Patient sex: F
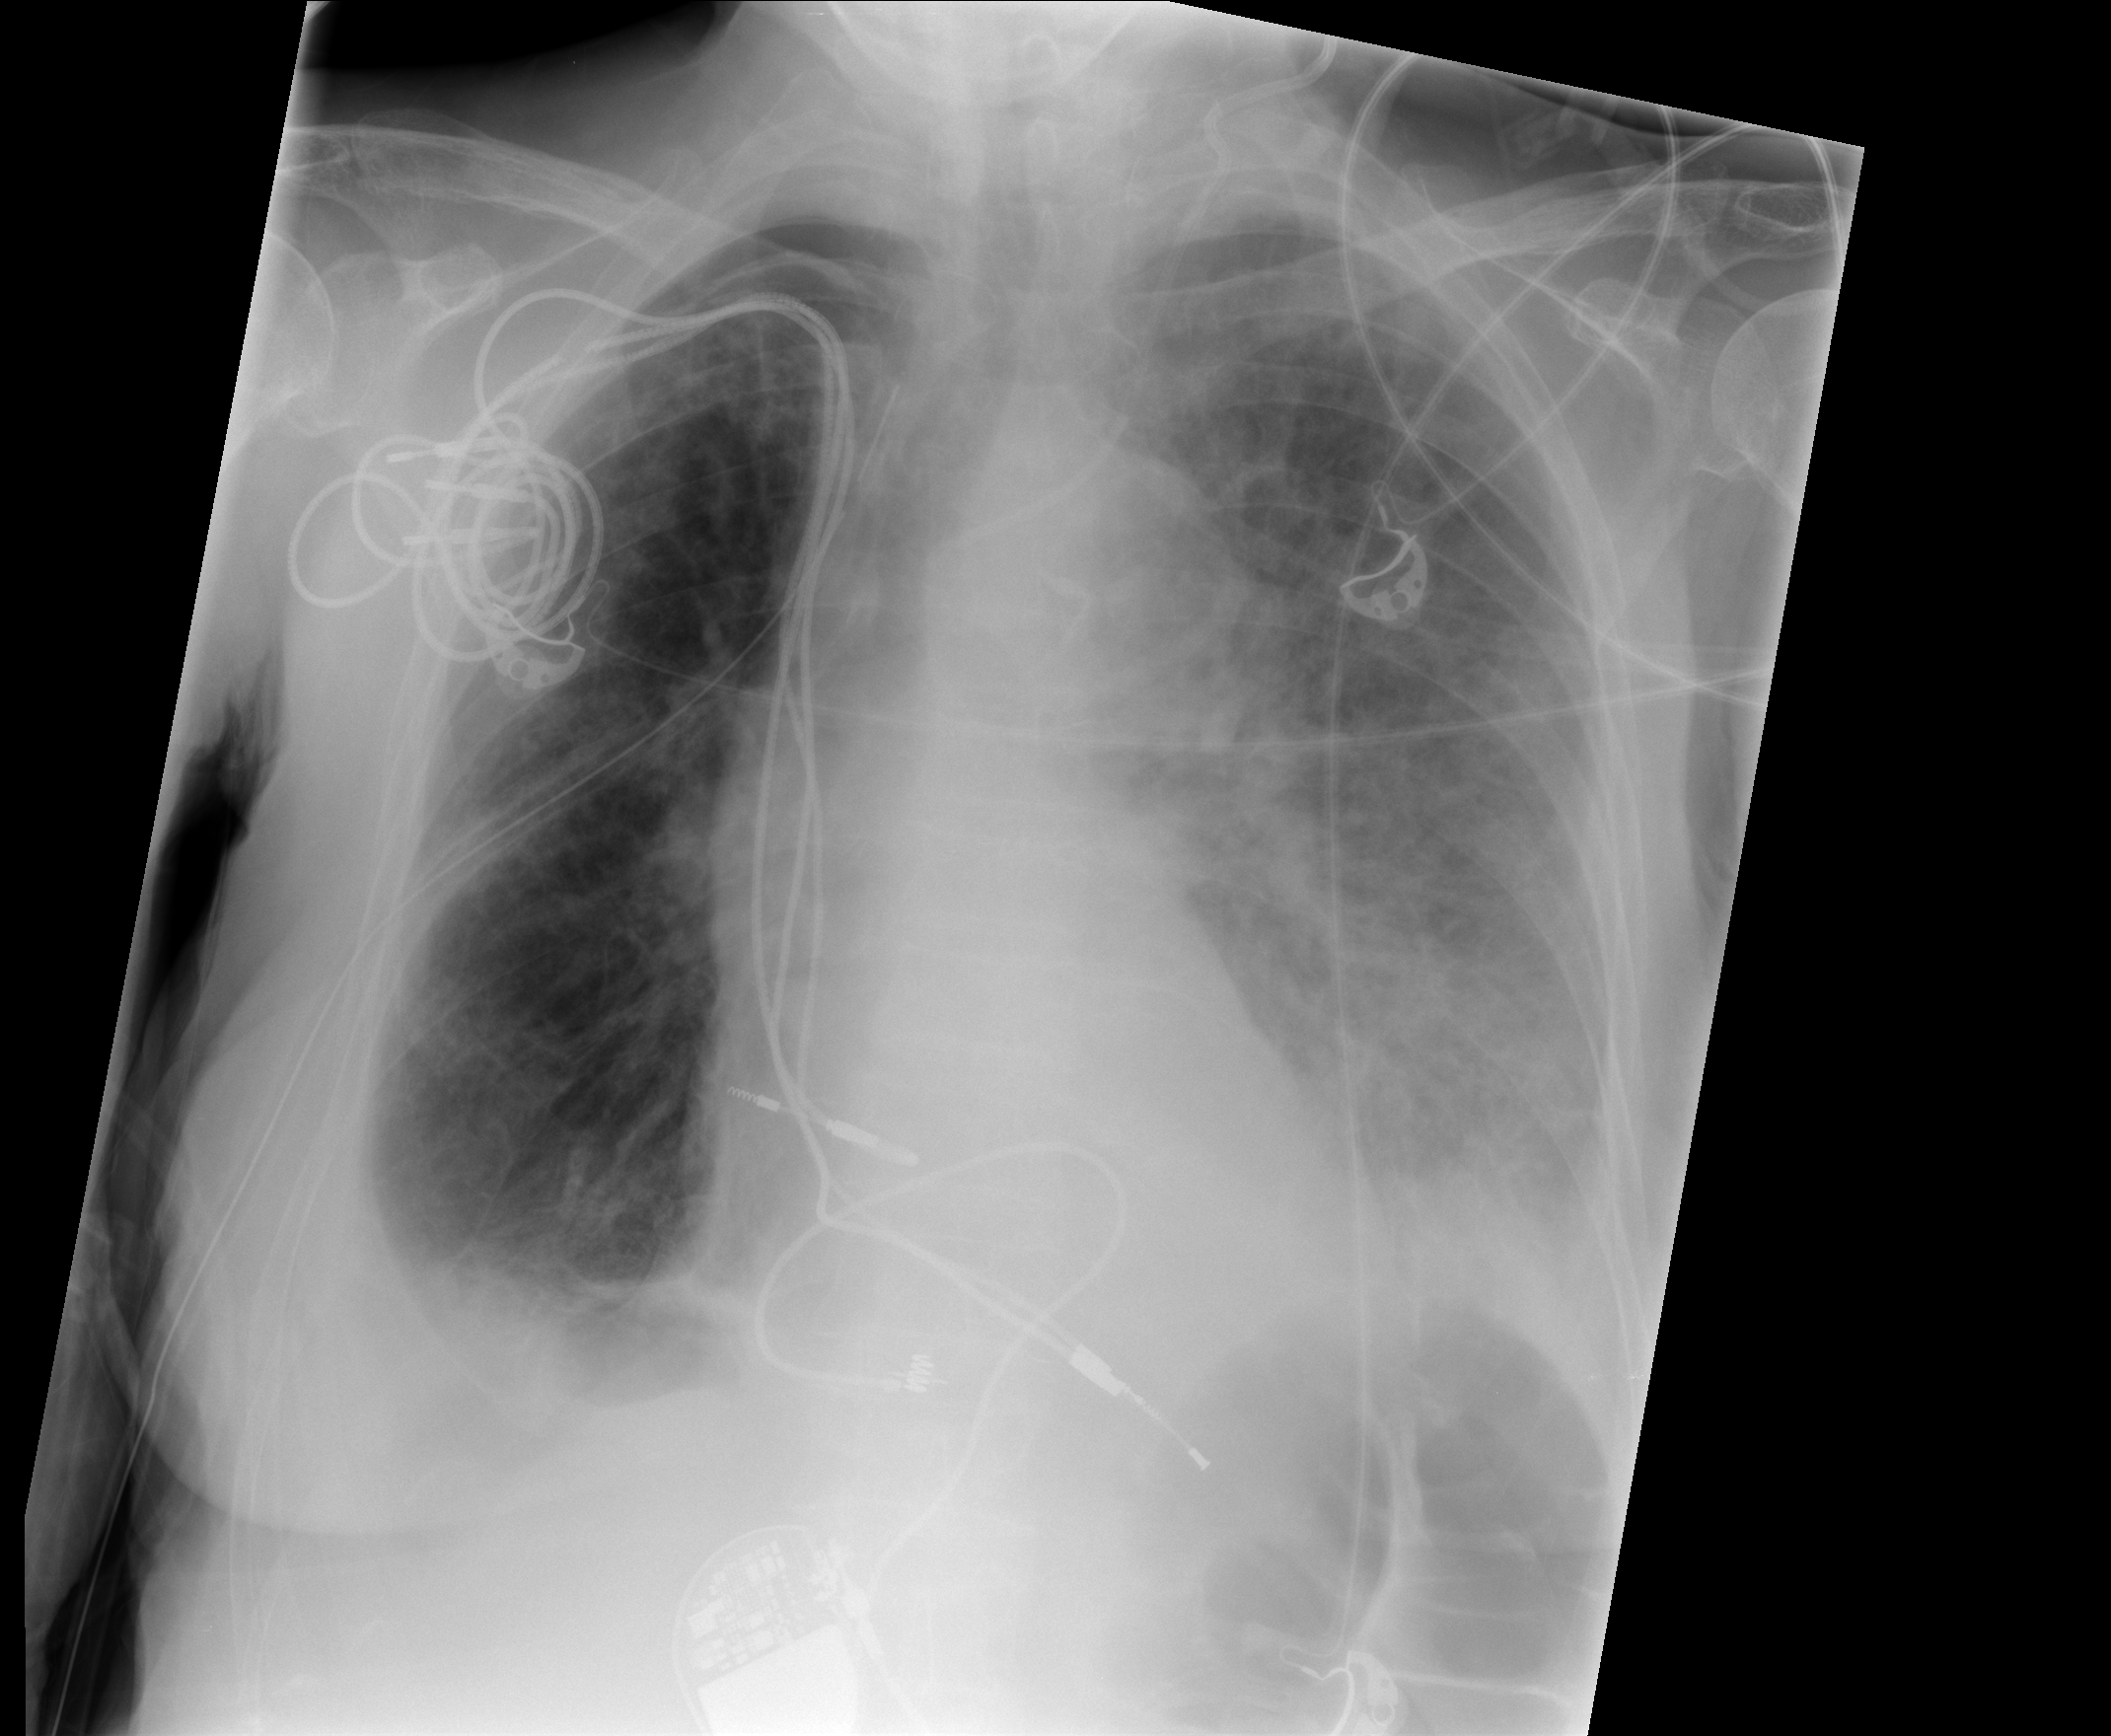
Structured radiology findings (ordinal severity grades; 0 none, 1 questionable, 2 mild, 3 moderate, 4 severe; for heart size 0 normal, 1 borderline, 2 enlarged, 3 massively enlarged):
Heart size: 0
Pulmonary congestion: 2
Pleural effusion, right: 1
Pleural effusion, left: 3
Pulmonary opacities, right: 0
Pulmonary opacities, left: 2
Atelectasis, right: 0
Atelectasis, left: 3